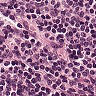
Metastatic tissue present: no